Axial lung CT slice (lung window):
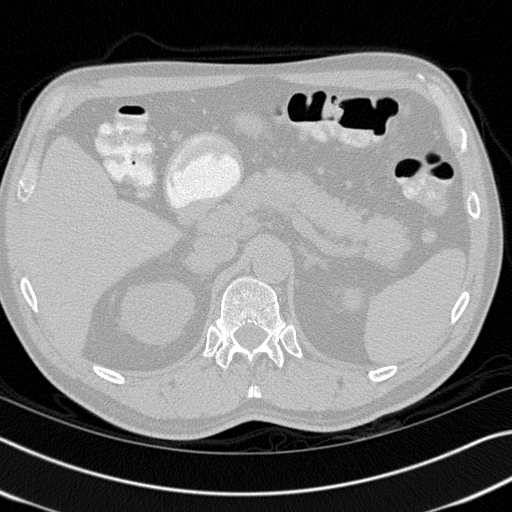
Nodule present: no